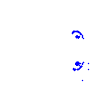
Particle: electron